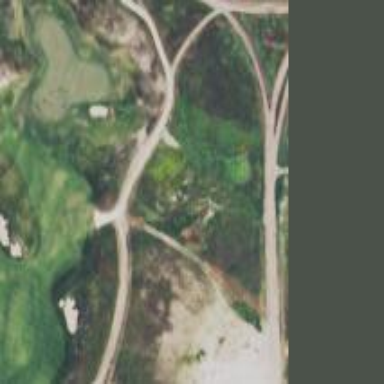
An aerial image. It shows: Designated golf cart path along service road.